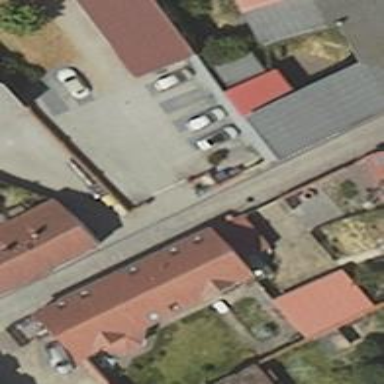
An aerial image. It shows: Paved alley for service vehicles.